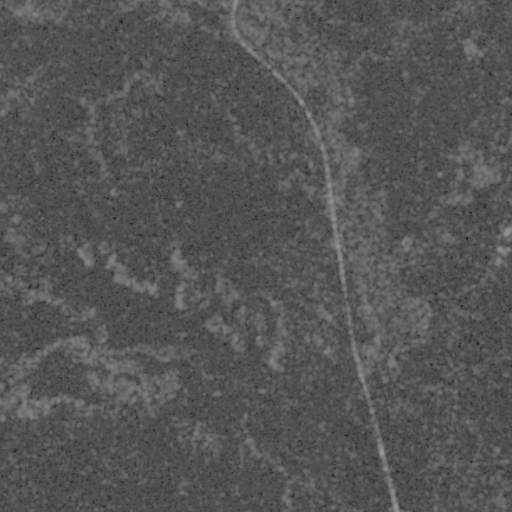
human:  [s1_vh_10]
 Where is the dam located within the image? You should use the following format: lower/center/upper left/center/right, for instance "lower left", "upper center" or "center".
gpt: The dam is located in the center right of the image.
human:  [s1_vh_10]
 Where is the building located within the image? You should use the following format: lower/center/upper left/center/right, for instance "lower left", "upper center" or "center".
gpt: The building is located in the center right of the image.
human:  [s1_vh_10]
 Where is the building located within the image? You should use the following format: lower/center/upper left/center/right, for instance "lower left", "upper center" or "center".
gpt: The building is located in the upper right of the image.
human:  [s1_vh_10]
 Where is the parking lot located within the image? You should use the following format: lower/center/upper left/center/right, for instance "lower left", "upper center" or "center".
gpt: There is no parking lot in the image.

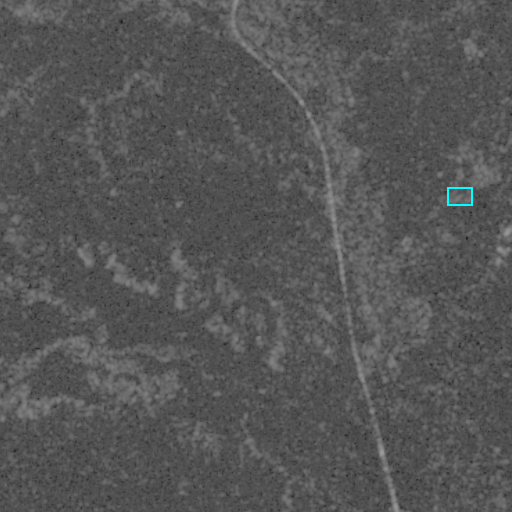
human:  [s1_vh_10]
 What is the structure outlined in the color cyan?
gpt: The structure outlined in cyan is a dam.
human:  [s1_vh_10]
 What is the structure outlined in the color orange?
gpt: There is no orange outline.